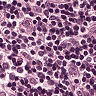
Metastatic tissue present: no